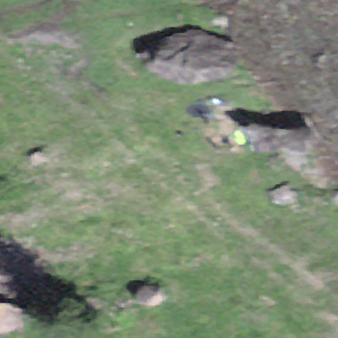
Label: bouldering_area